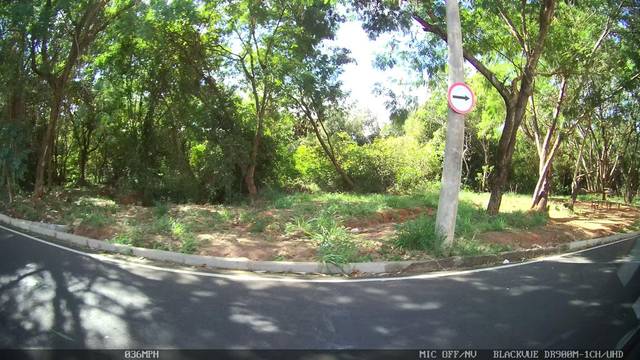
Region: Brazil
Coordinates: -20.842, -49.363